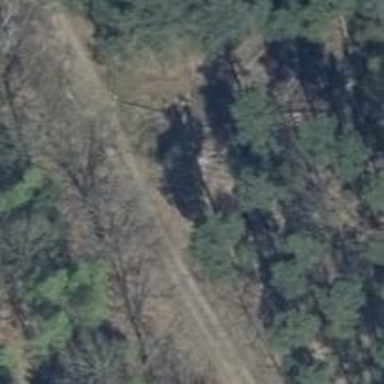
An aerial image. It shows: Sandy track road with grade 4 track type.